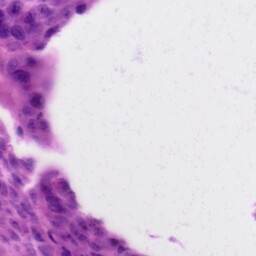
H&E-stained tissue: Skin